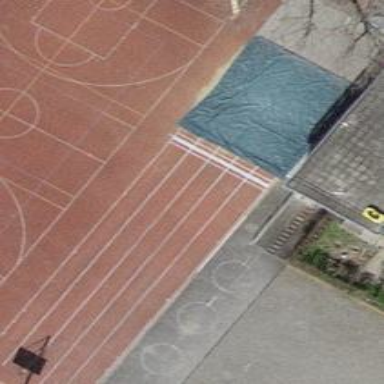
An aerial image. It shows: Athletics pitch with tartan surface for leisure sports.